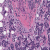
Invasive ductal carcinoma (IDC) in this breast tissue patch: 1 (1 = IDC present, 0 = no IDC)